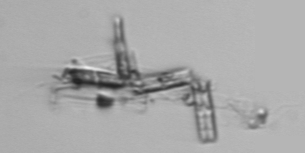
Label: Thalassionema